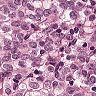
Metastatic tissue present: yes